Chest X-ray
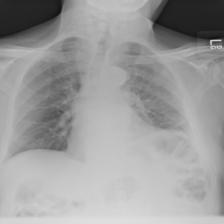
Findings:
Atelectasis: negative
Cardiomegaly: negative
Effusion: negative
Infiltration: negative
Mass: negative
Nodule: negative
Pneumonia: negative
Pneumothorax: negative
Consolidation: negative
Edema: negative
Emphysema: negative
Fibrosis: negative
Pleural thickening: positive
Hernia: negative